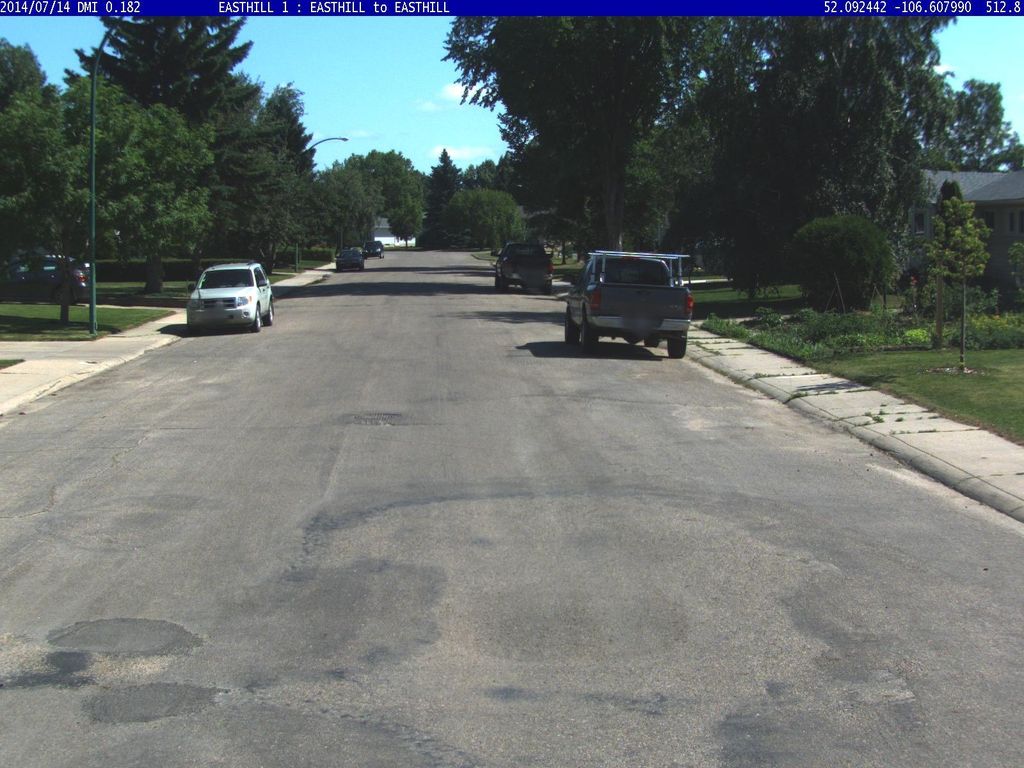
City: saskatoon